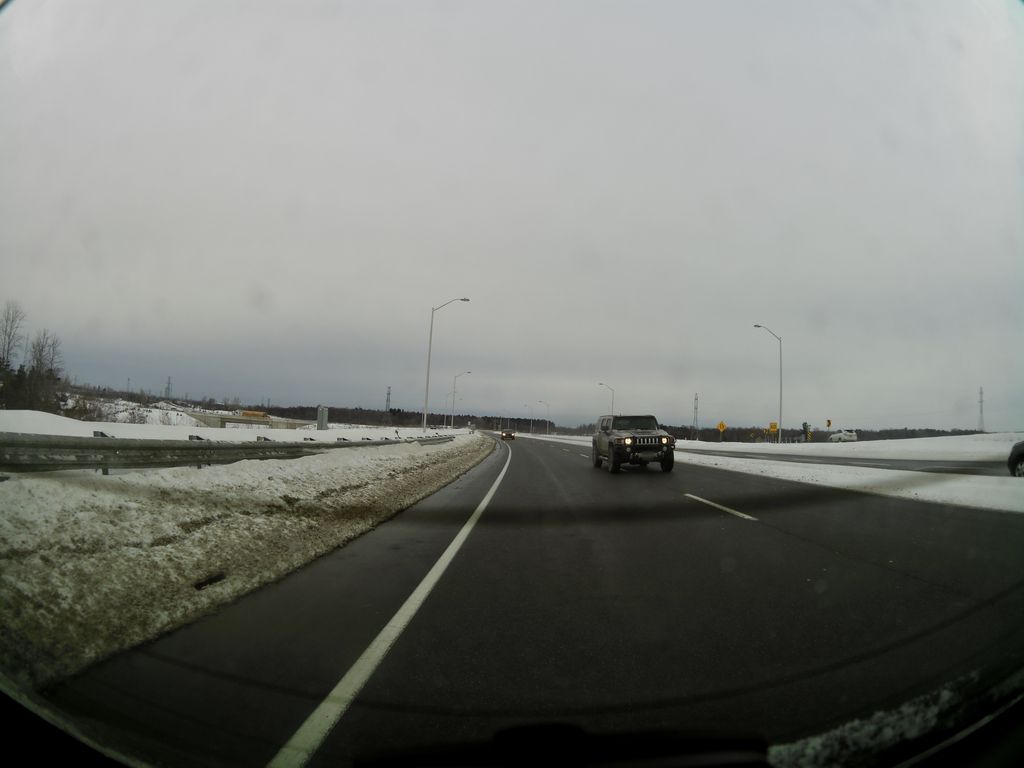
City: ottawa-gatineau